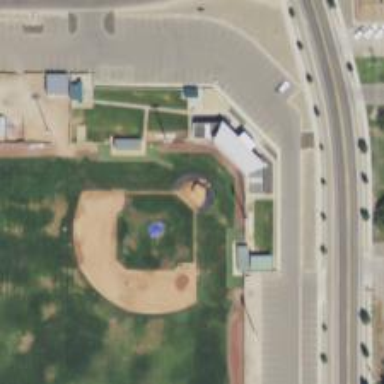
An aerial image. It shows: Baseball pitch for leisure land.